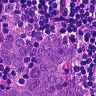
Metastatic tissue present: yes